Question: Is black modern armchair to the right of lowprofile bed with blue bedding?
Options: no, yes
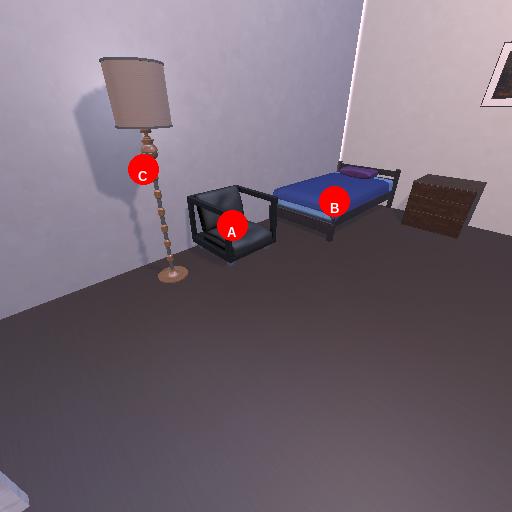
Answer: no